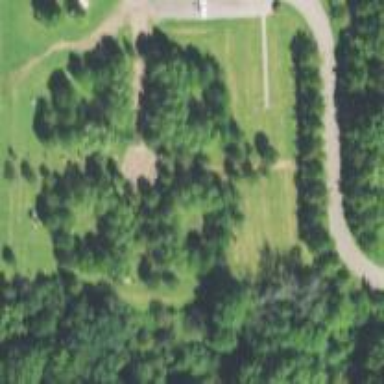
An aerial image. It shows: Memorial site with historic significance.